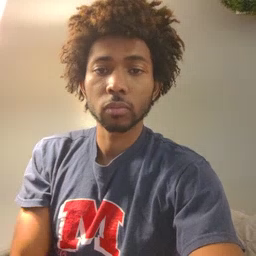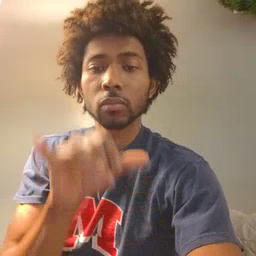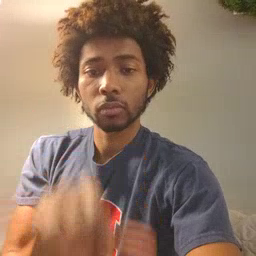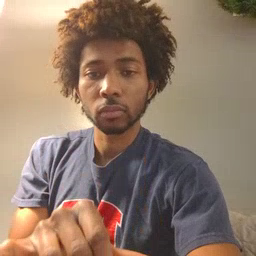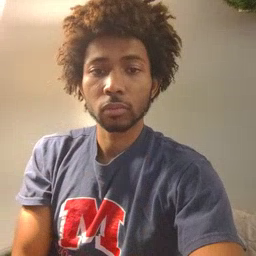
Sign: stay